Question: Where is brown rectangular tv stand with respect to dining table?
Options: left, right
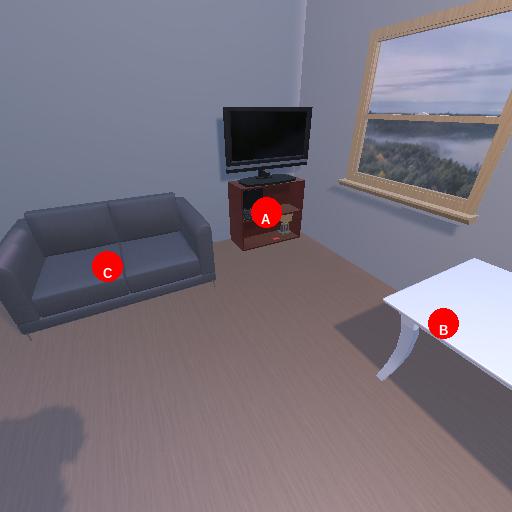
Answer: left